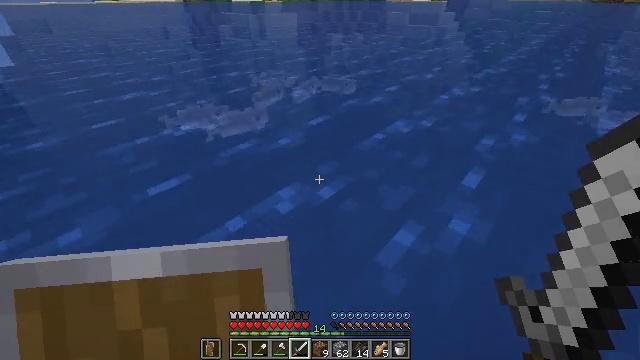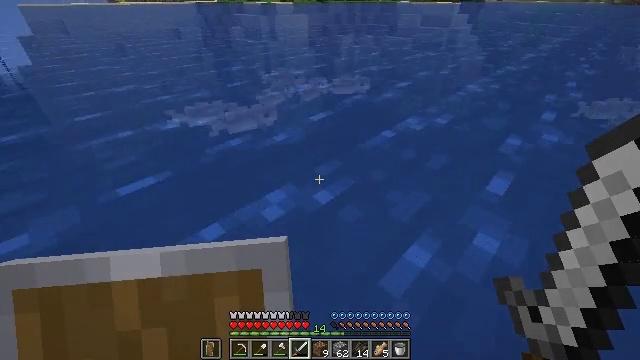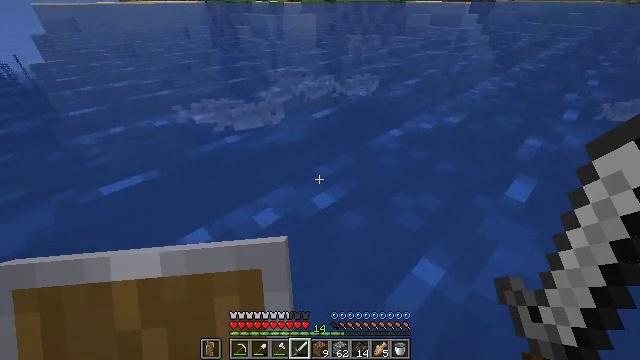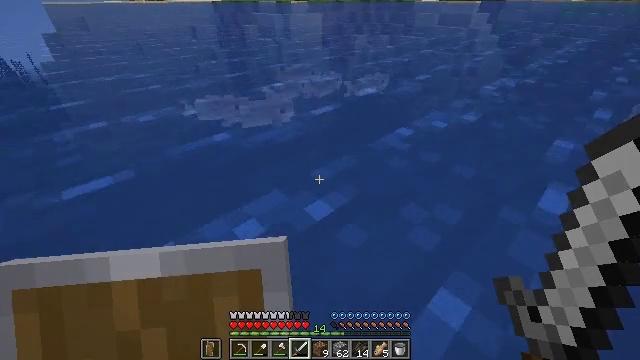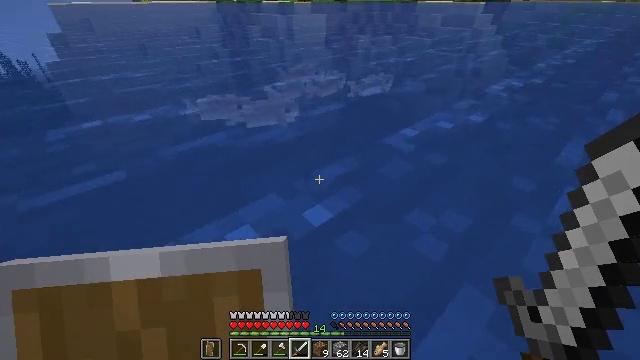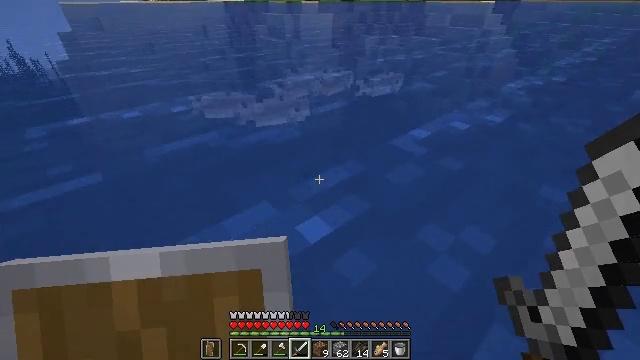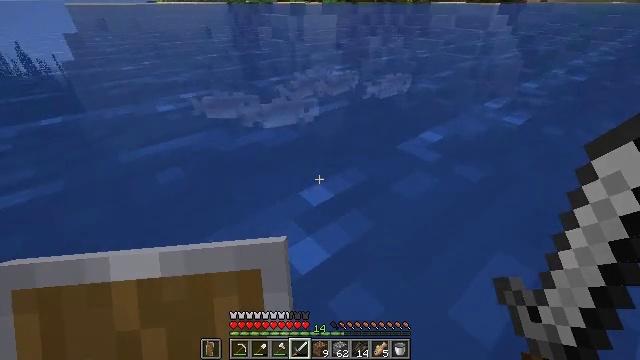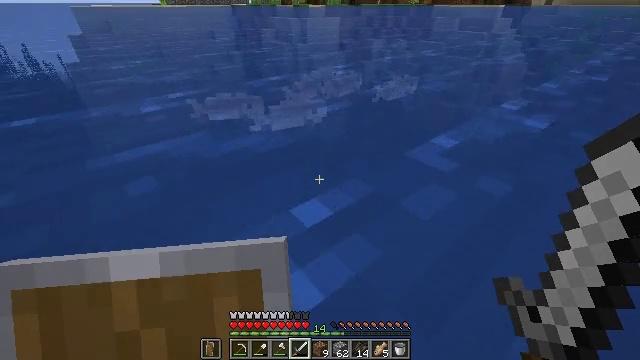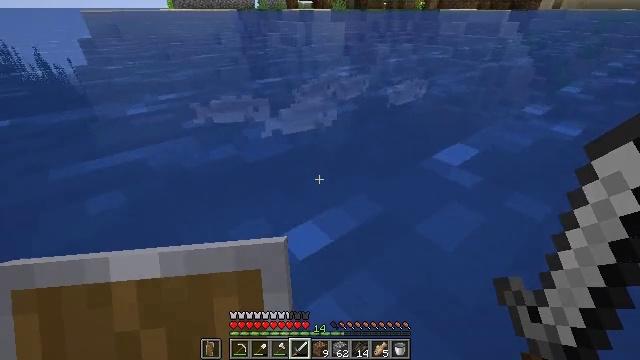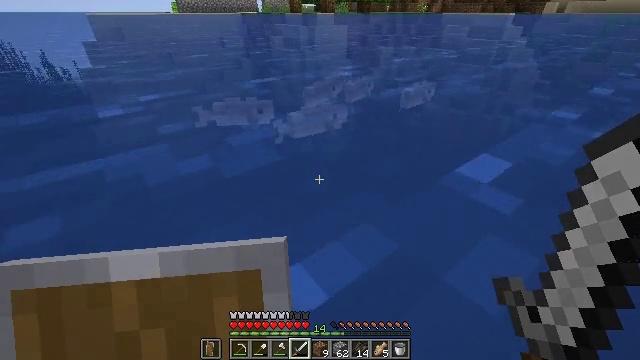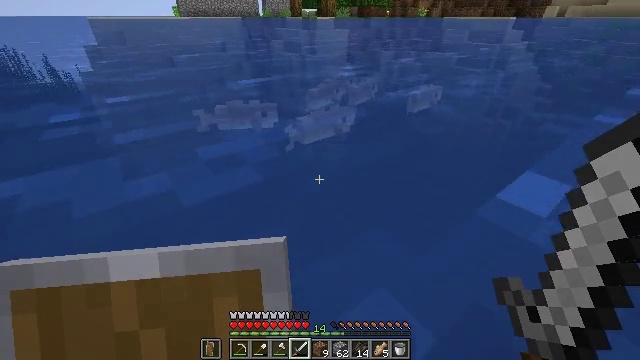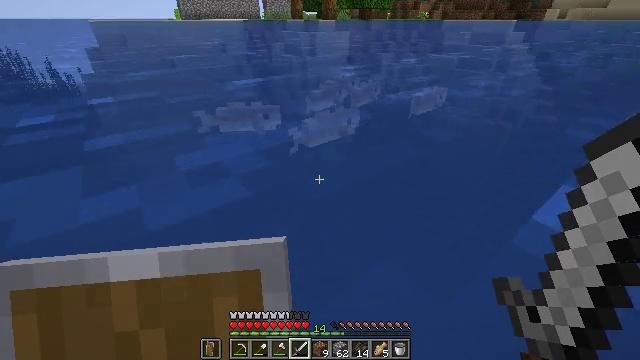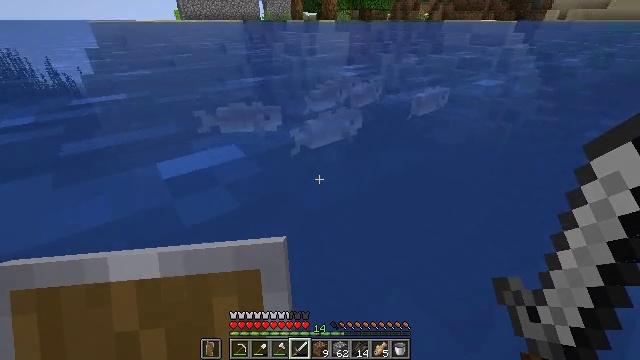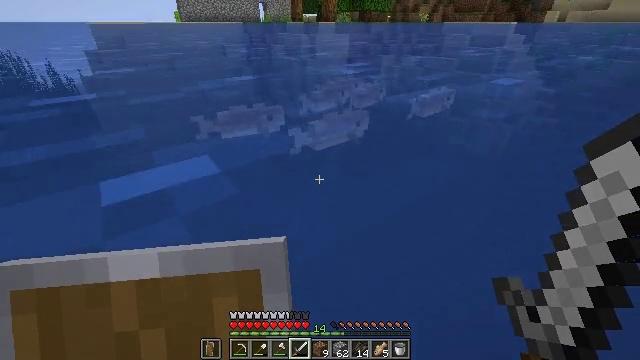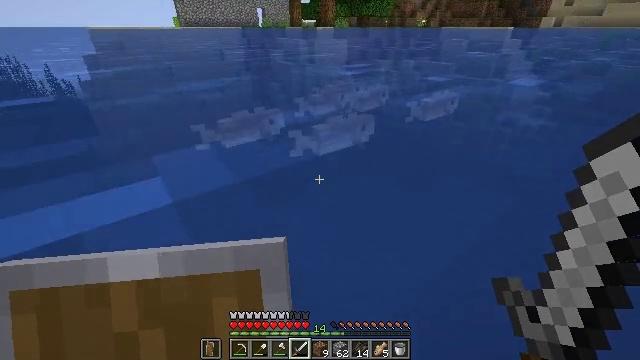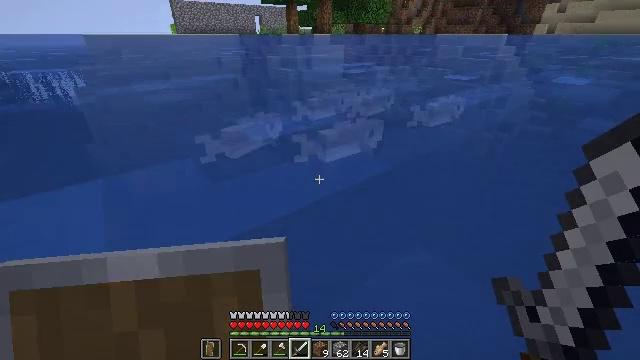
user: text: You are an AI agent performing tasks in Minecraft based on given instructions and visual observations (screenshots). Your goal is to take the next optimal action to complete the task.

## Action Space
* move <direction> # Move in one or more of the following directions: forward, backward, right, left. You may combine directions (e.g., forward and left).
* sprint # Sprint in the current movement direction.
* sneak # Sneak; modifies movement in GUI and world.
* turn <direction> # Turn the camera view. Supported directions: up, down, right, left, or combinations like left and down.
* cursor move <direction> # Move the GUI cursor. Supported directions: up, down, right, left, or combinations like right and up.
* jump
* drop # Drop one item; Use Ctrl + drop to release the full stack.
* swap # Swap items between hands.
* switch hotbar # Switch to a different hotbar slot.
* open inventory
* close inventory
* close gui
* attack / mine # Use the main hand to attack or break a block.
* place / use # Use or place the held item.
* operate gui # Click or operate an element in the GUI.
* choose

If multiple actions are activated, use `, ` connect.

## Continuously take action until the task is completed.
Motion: motion action
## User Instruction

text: Hunt fish.
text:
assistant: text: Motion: move forward, turn left
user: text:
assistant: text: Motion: move forward, turn left
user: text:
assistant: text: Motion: move forward, turn left
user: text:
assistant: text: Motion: move forward
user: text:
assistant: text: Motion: move forward, turn left
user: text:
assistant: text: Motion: move forward
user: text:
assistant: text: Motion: move forward
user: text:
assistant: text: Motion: move forward, turn left
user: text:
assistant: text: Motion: move forward
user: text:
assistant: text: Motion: move forward
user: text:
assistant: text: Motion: move forward
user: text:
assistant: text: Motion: move forward
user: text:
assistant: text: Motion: move forward
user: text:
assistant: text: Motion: move forward
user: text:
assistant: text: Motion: move forward, turn up
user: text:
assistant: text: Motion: move forward, turn up
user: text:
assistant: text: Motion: move forward, turn right and up
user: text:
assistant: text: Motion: move forward, turn right and up
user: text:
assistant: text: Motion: move forward, turn right and up
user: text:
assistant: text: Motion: move forward, turn right and up
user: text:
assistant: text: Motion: move forward, turn right and up
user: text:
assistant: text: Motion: move forward, turn right
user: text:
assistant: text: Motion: move forward, attack / mine
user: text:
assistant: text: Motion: move forward, attack / mine
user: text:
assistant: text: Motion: move forward, turn right, attack / mine
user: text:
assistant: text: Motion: move forward, turn right, attack / mine
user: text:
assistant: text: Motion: move forward, attack / mine
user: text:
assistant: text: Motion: attack / mine